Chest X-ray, PA view. Patient: 34 years old, sex F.
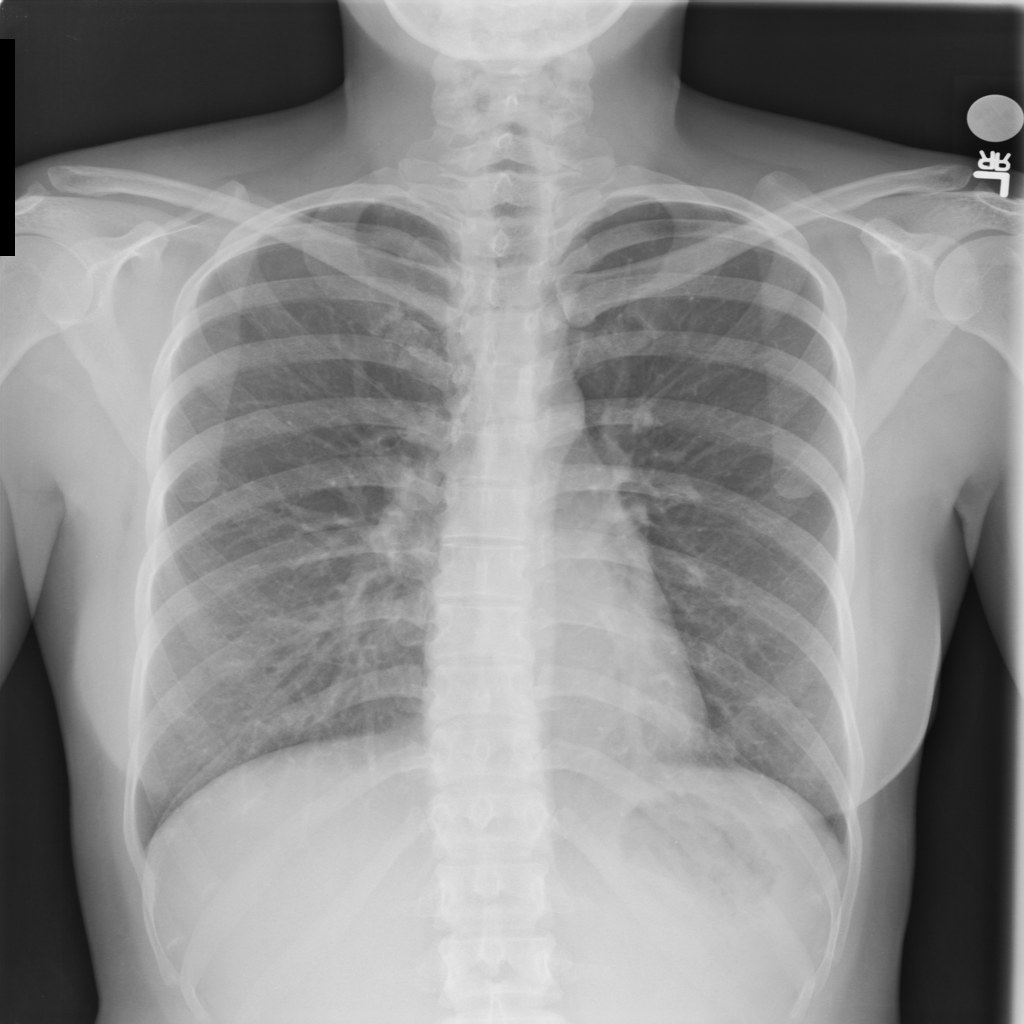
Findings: No Finding